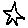
Label: star